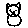
Label: cat